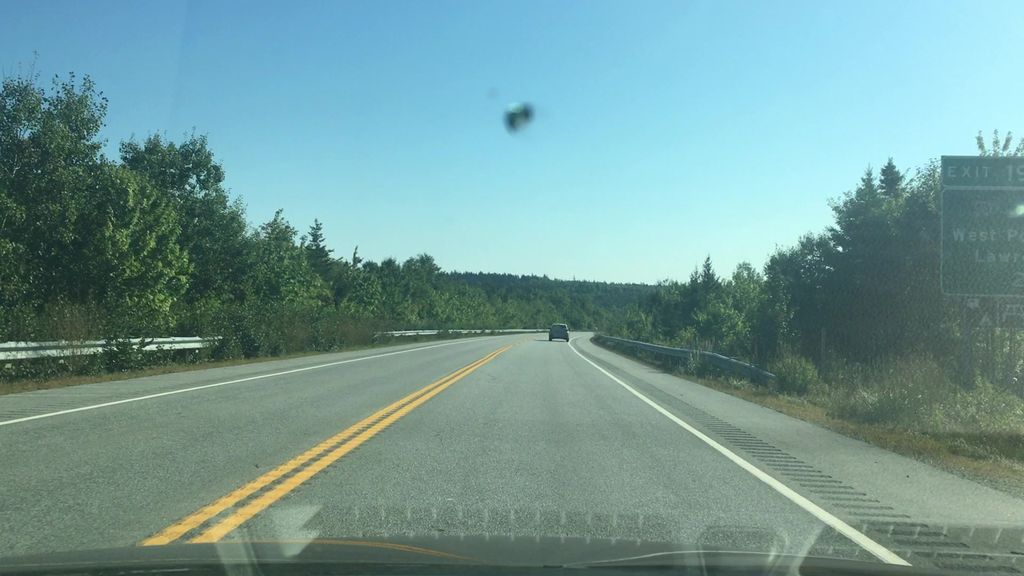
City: halifax